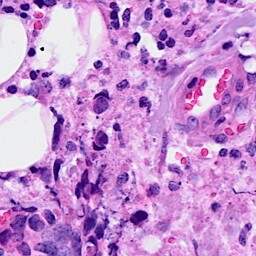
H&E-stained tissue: Breast